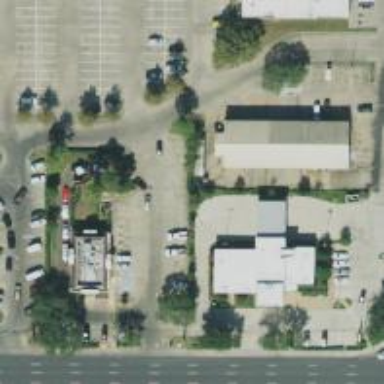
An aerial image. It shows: Parking space.